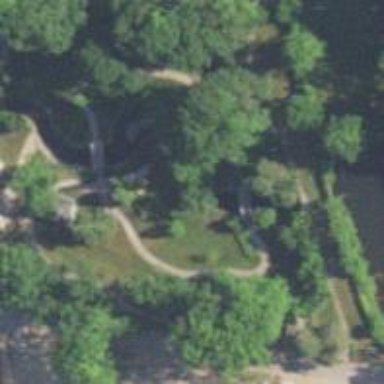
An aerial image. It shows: Footway bridge.